Question: I've been trying to remove the stroke from a d3pie and have had no luck, there isnt any tutorial on it and even in the generator there isnt an option to remove the stroke, just change its color, im wondering if its even possible to get rid of the stroke. This is the code that i have so far for the doughnut chart. Any help would be greatly appreciated. Thanks
'''
var pie = new d3pie("pieChart", {
"header": {
"title": {
"fontSize": 24,
"font": "open sans"
},
"subtitle": {
"color": "#999999",
"fontSize": 12,
"font": "open sans"
},
"location": "top-left",
"titleSubtitlePadding": 9
},
"footer": {
"color": "#999999",
"fontSize": 10,
"font": "open sans",
"location": "bottom-left"
},
"size": {
"canvasHeight": 400,
"canvasWidth": 400,
"pieInnerRadius": "68%",
"pieOuterRadius": "100%"
},
"data": {
"sortOrder": "label-desc",
"content": [
{
"label": "Natty",
"value": 1,
"color": "#fb0000"
},
{
"label": "Nah",
"value": 1,
"color": "#000000"
}
]
},
"labels": {
"outer": {
"format": "none",
"pieDistance": 32
},
"inner": {
"format": "none",
"hideWhenLessThanPercentage": 3
}
},
"tooltips": {
"enabled": true,
"type": "placeholder",
"string": "{label}: {value}, {percentage}%",
"styles": {
"padding": 10
}
},
"effects": {
"pullOutSegmentOnClick": {
"effect": "linear",
"speed": 400,
"size": 8
}
}
});
'''
'''
<div id="pieChart"></div>
<script src="http://cdnjs.cloudflare.com/ajax/libs/d3/3.4.4/d3.min.js"></script>
<script src="d3pie.min.js"></script>
'''
Result:

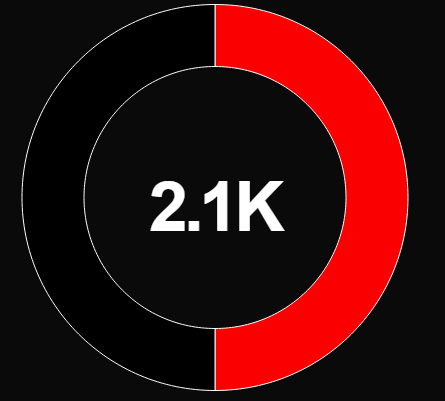
Answer: You should be able to remove the stroke via CSS. That's why there isn't an option for it directly. Just open up the dev tools in your browser, select the arc element to figure out the appropriate classname and then set 'stroke: none' (or whatever you want).